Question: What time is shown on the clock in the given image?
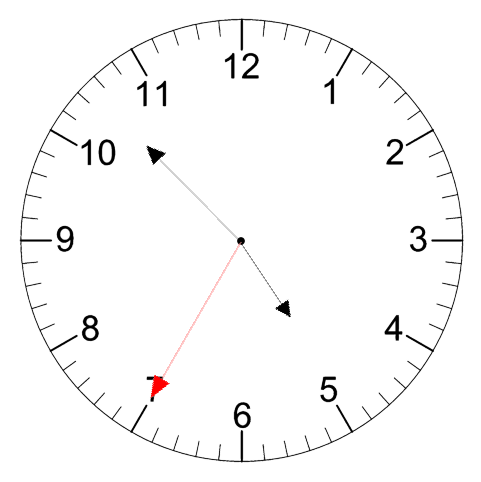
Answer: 04:52:35